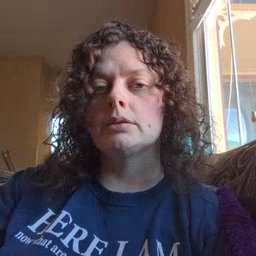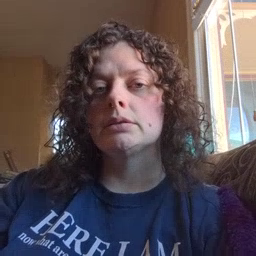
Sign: because